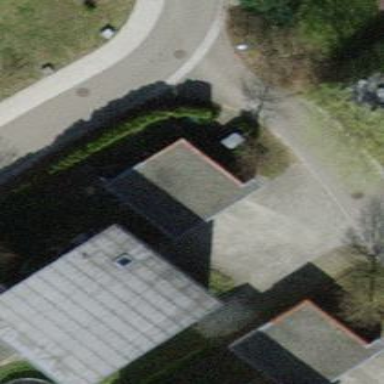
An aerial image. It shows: Garage building.